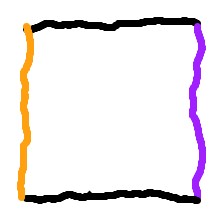
Shape: square